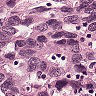
Metastatic tissue present: yes